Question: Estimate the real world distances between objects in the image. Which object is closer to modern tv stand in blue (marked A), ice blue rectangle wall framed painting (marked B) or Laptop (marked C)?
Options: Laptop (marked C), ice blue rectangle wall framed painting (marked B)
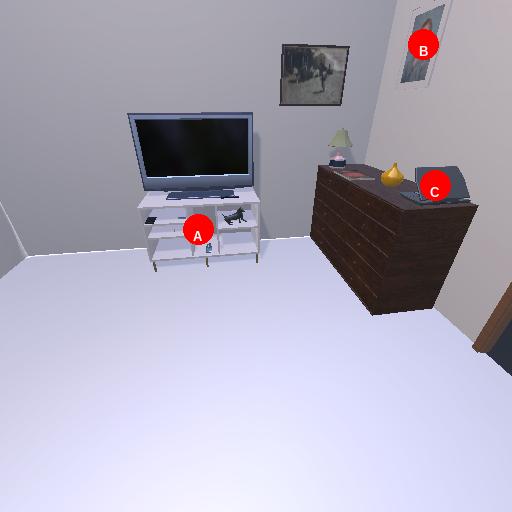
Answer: Laptop (marked C)